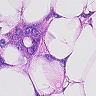
Metastatic tissue present: yes